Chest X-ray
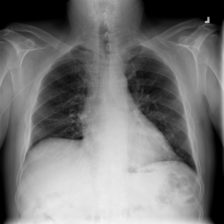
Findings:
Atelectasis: negative
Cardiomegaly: negative
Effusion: negative
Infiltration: negative
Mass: negative
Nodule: negative
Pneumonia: negative
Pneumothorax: negative
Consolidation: negative
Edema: negative
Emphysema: negative
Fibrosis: negative
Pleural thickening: negative
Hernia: negative